Question: I'm trying to implement django-tinymce in my project. I'd love to use some rich text capability when writing my blog posts, so I'm aiming at applying the HTMLField to the body in the admin.
The settings that I am currently using are really simple - this is what I have in settings.py:
'''
TINYMCE_DEFAULT_CONFIG = {
'theme': "advanced",
'plugins': "wordcount,preview,emotions,", //only wordcount seems to have any effect
'height': "400px",
'width': "700px",
'''
}
this is in the models.py:
'''
from tinymce import models as tinymce_models
...
body = tinymce_models.HTMLField()
'''
and I call the .js in the heads like so:
'''
<script type="text/javascript" src="{% static "tiny_mce/tiny_mce.js" %}"></script>
'''
My issue - no matter what I do in the settings, I get the same result:
Here is what I got

I would appreciate any pointers to what I might be doing wrong.
Thanks a bunch!
Deyan
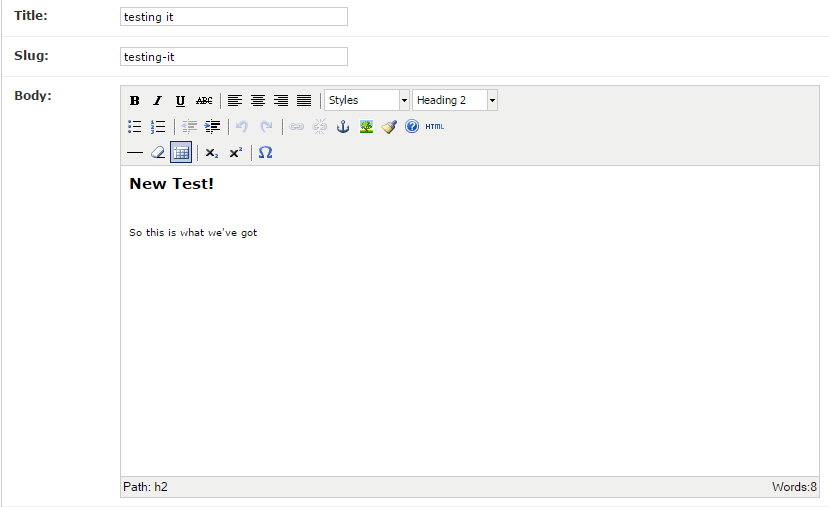
Answer: So, after banging my head for a few days, this is what I finally achieved.
settings.py
'''
# tinymce
TINYMCE_DEFAULT_CONFIG = {
'theme': "advanced",
'plugins': "wordcount,preview,emotions,preview,spellchecker,",
'height': "400px",
'width': "700px",
'theme_advanced_buttons3' : "fontselect,fontsizeselect,emotions,preview,",
}
'''
models.py
'''
from tinymce.models import HTMLField
...
body = HTMLField()
'''
result:
<URL>
As you can see, smilies are smiling beautifully, I've got control over font family and size, it's looking really ugly, but it works and this is the price you pay for hacking stuff I suppose. But it works!
I found this <URL> of plugins and buttons really helpful - what I wasn't getting before was that the plugins you only load into your django app, but in order to use them, you need to call their buttons. Really straightforward once you get it, but there you go.
Thanks!